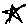
Label: star